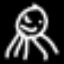
Label: octagon